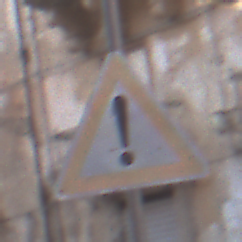
Verkehrszeichen: Gefahrenstelle
Umgebung: Outdoor, Urban
Tageszeit: MorningAfternoon
Wetter: PartlyCloudy
Licht: Natural
Jahreszeit: NotSpecified
Kontrast: LowContrast